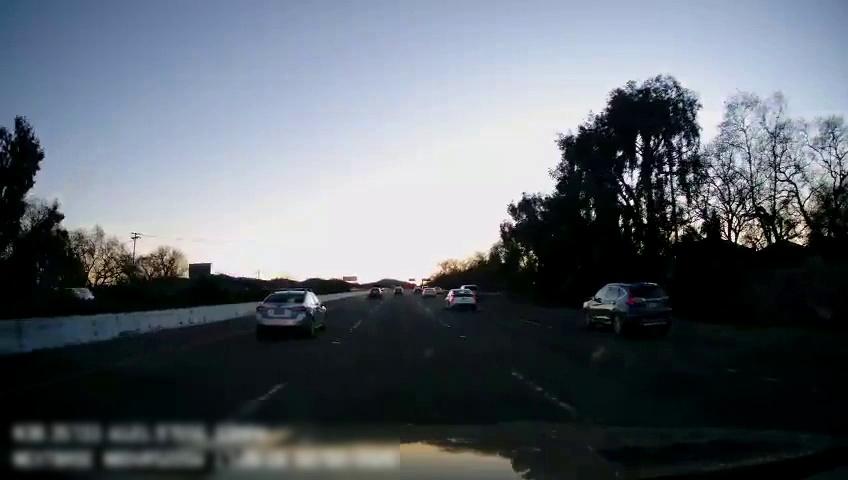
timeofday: Day
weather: Cloudy
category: Drivable Space
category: Vehicles | SUV
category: Vehicles | Car
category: Vehicles | Car
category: Vehicles | Van
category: Vehicles | Car
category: Vehicles | Car
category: Vehicles | Car
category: Lanes | Current Lane
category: Lanes | Current Lane
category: Lanes | Alternate Lane